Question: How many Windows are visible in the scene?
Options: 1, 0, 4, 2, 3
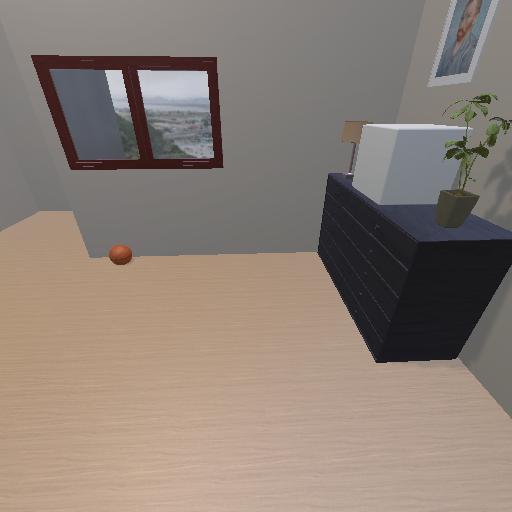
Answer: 1